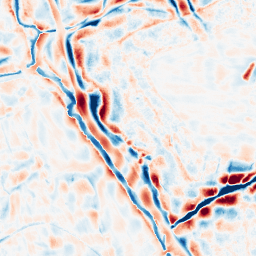
Category: wavelet
Decomposition family: wavelet_biorthogonal
Decomposition parameters: wavelet: bior5.5
level: 4
Upsampling method: cubic_catmull_rom
Upsampling parameters: scale: 2
Upsampling scale: 2